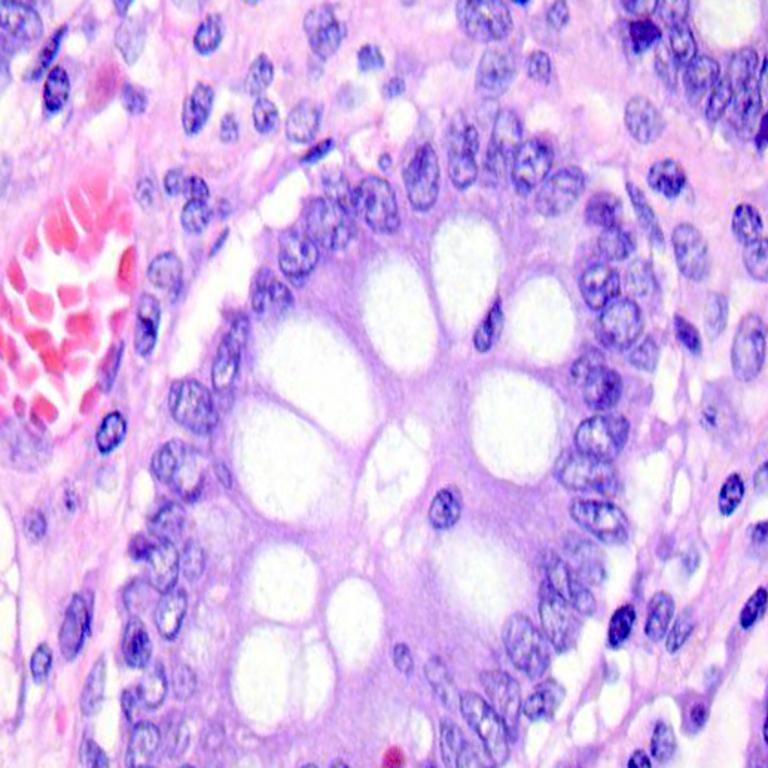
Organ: colon
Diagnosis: benign